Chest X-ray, PA view. Patient: 57 years old, sex M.
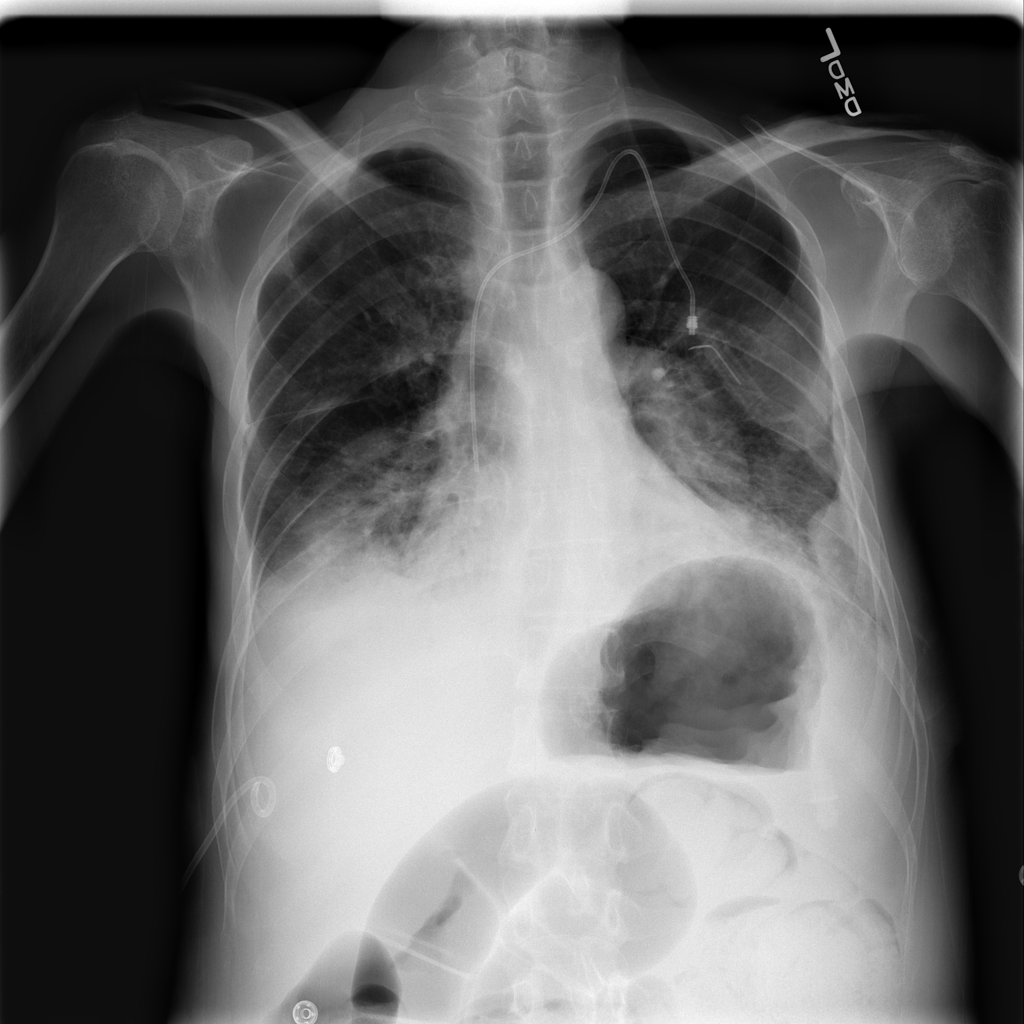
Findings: No Finding